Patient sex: M
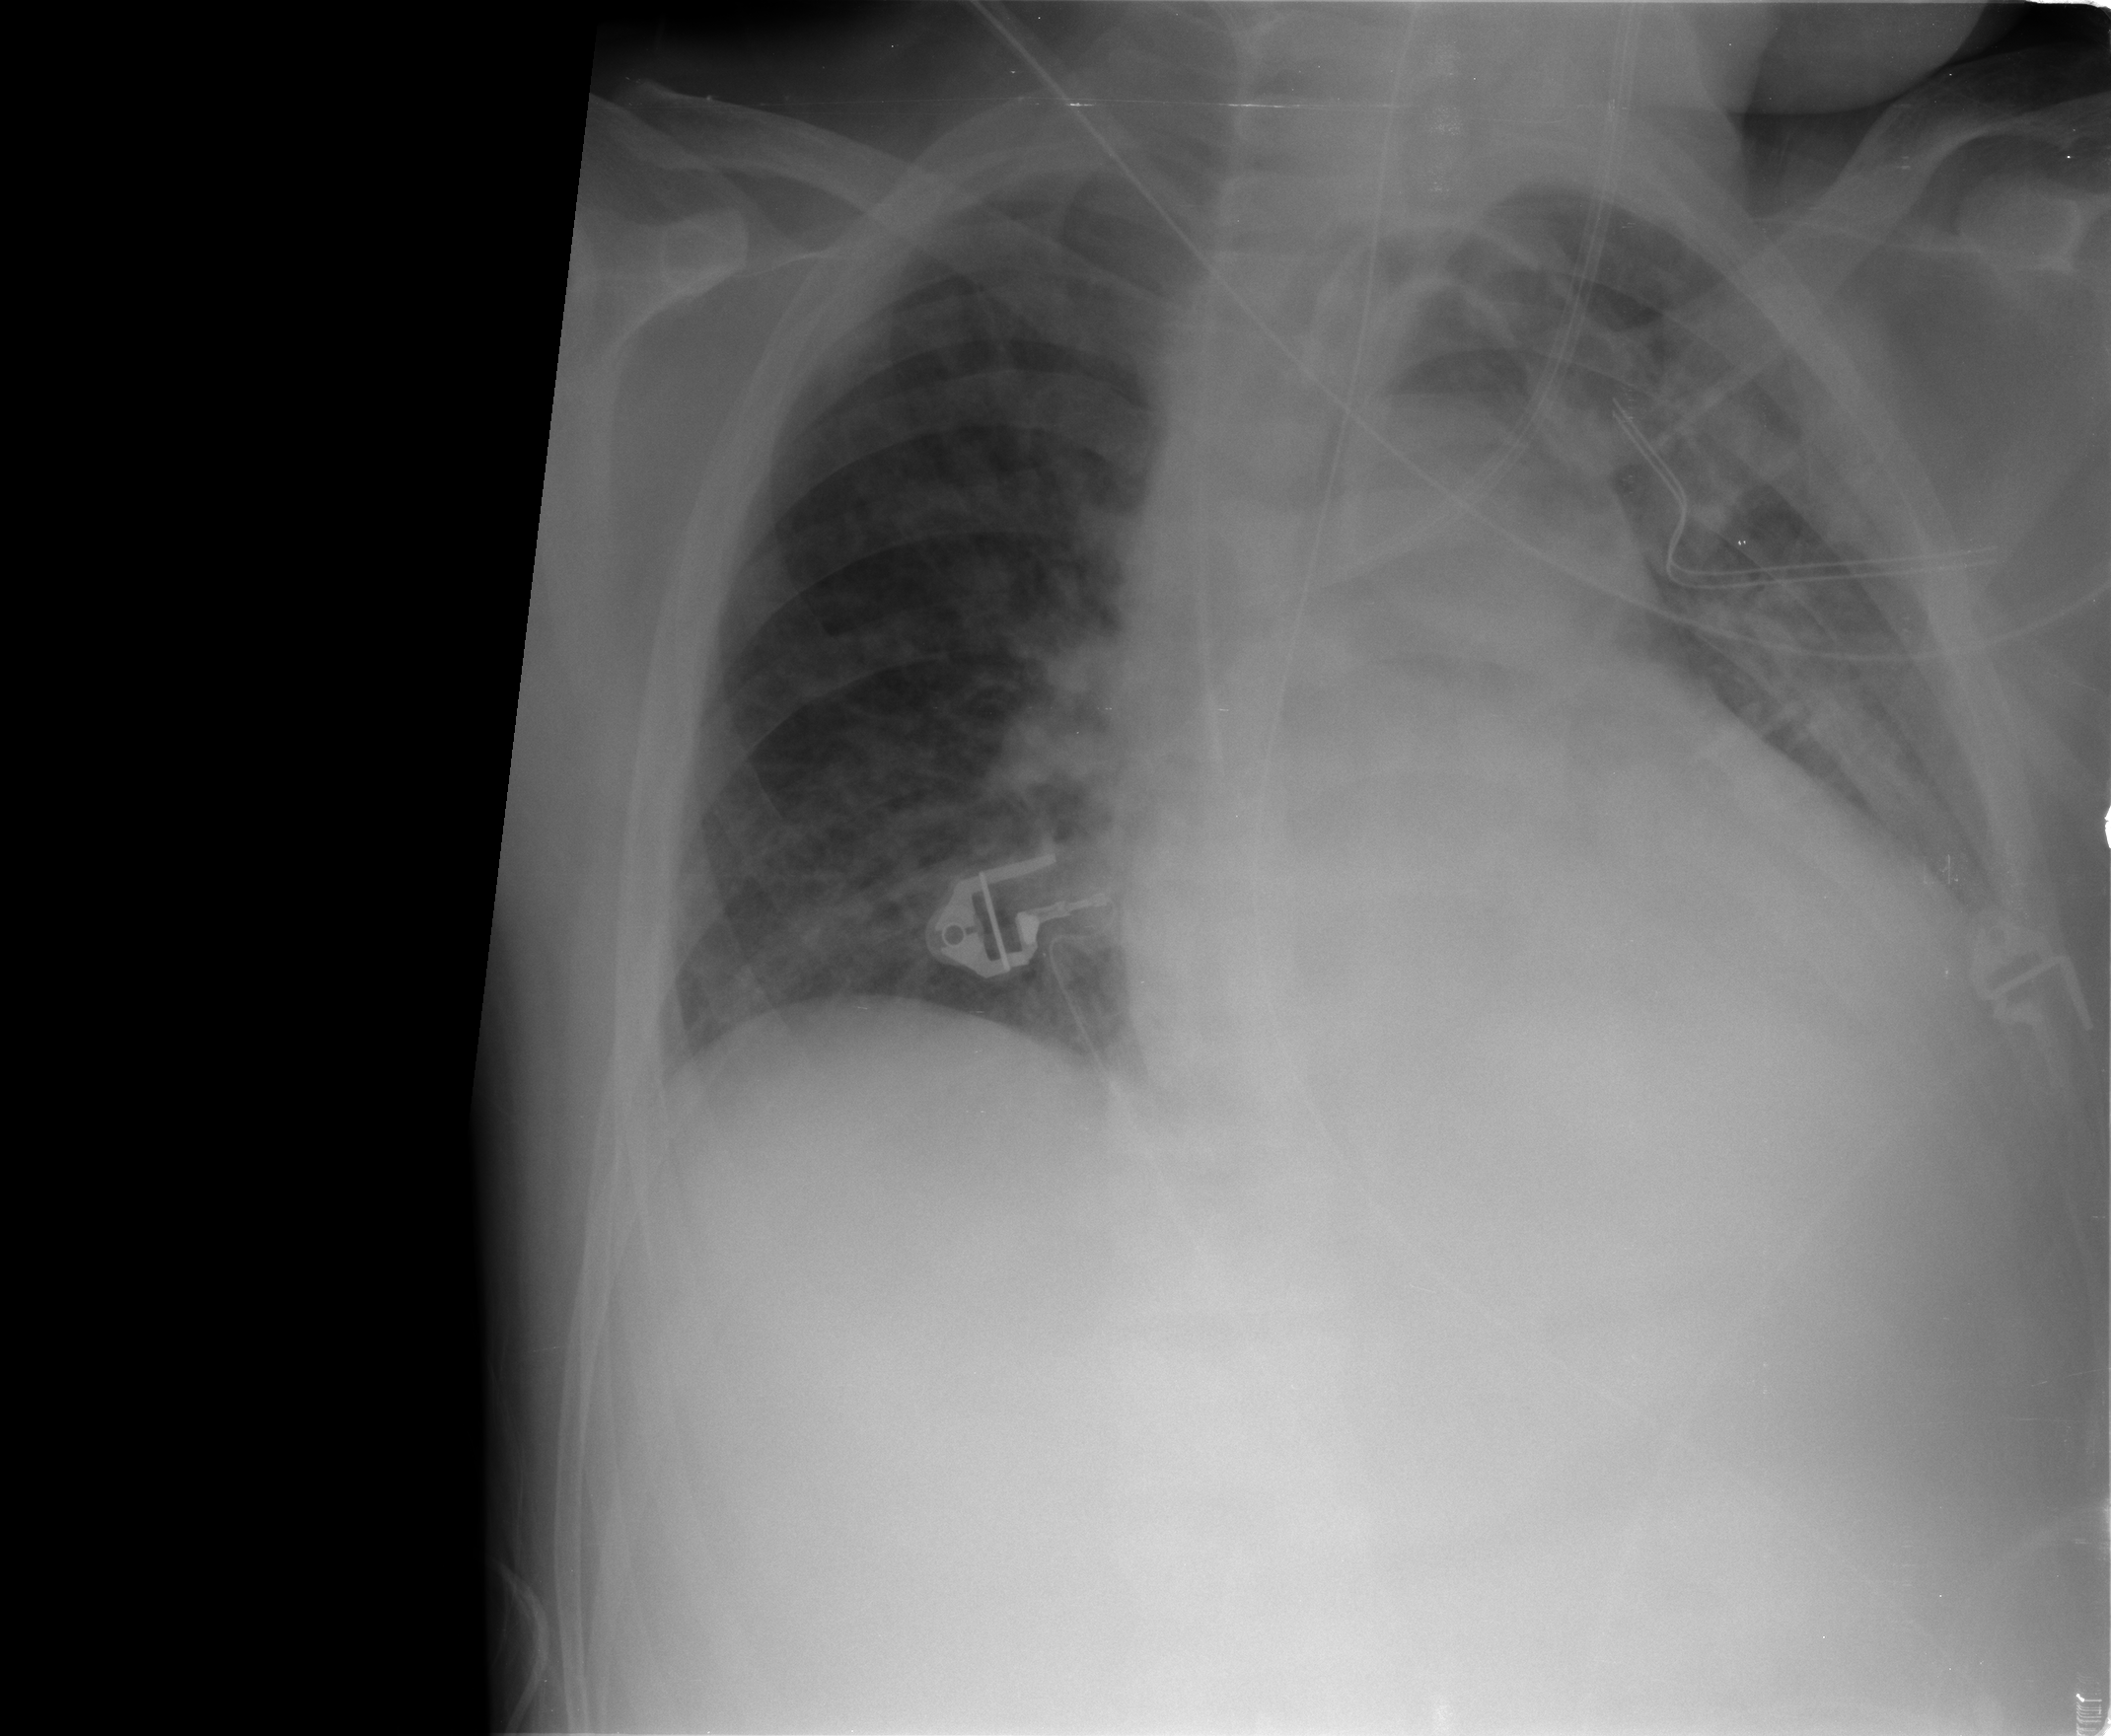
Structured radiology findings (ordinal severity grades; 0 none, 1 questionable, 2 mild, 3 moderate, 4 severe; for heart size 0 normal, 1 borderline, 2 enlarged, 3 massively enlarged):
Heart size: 2
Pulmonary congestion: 3
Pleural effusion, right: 0
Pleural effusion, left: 2
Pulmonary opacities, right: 0
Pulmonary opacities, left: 2
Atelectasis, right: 2
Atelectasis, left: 3